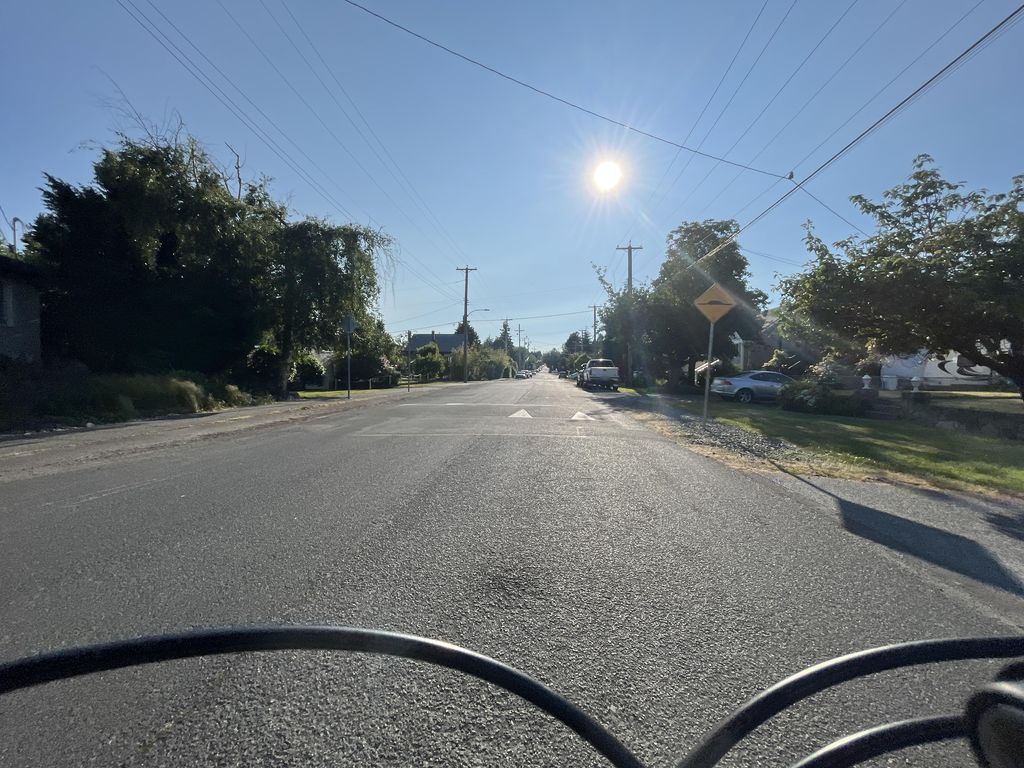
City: victoria